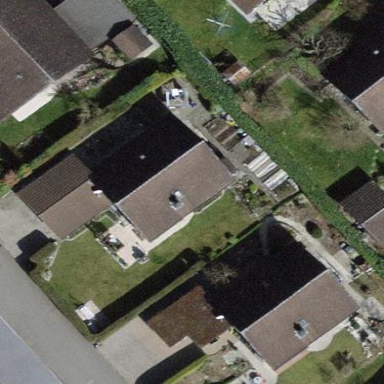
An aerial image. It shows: Residential building.